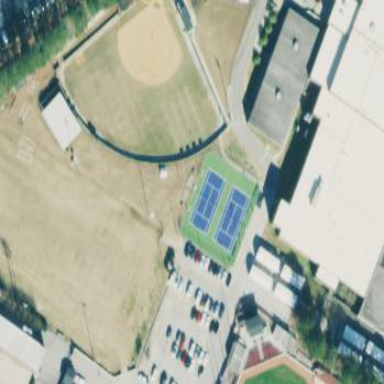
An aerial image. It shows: Grassy pitch designated for softball leisure sports.